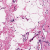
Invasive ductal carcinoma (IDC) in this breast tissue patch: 0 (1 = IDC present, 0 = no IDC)